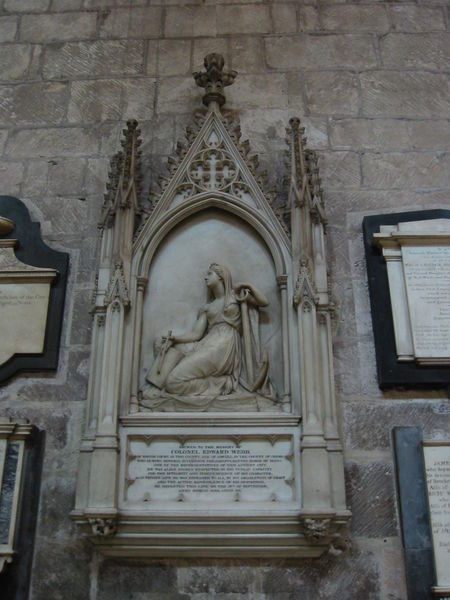
Titel: Kathedrale von Gloucester
Standort: Gloucester, Kathedrale (EU - GB)
Schlagwörter: umhang, frau, kleid, marmor, schleier, wand, steine, kirche, gotik, statue, relief, schrift, mauer, klein, tafel, detail, inschrift, innenansicht, bildhauerei, foto, fugen, kreuz, schwert, text, zacken, sandstein, gotisch, grab, schreiben, einfarbig, kniend, anker, maria, masswerk, grabmal, fialen, neugotik, wimperg, epitaph, tafeln, fides, grabplatte, kniehen, angeschlagen, aufgehängr, knihen